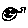
Label: smiley face